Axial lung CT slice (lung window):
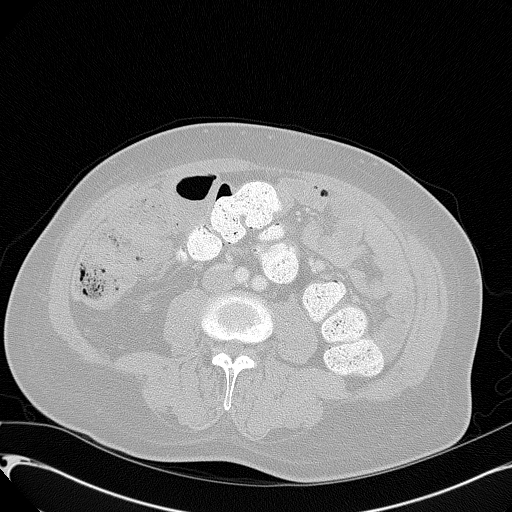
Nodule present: no